Question: I'm basically in the process of designing a web front-end for a menu, I have created a system to add meals to the menu and now I need to read it to the user. I also need to organize things into categories (aka div's). To do so I wrote code that (I think) should get a list of categories (distinct results in a column), then get the names and prices of each meal for each category.
The issue is that it is not displaying all the categories or meals.
Here's my DB structure, ID is the primary index

My code looks like this,
'''
<?php
mysqli_report(MYSQLI_REPORT_ALL ^ MYSQLI_REPORT_INDEX);
$db = new mysqli('localhost', 'username', 'password', 'db');
if($db->connect_errno > 0){
die('Unable to connect to database [' . $db->connect_error . ']');
}
$query = "SELECT DISTINCT 'mealtype' FROM 'meals'";
if(!$result = $db->query($query)){
die('There was an error running the query [' . $db->error . ']');
}
else {
$row = $result->fetch_assoc();
while($row = $result->fetch_assoc()){
$mealtype=$row['mealtype'];
echo "<div class='pure-u-1-3'><h1>".strtoupper($mealtype)."</h1>";
$mealquery = "SELECT * from 'meals' where 'mealtype' = '".$mealtype."'";
$mealresult = $db->query($mealquery);
$mealrow = $result->fetch_assoc();
echo $db->error;
while($mealrow = $mealresult->fetch_assoc()){
echo "<b>".$mealrow['name']."</b>".$mealrow['price'].'<br>';
}
echo "</div>";
}
}
$db->close();
?>
'''
I also noted that without mysqli_report(MYSQLI_REPORT_ALL ^ MYSQLI_REPORT_INDEX); I get a warning, but to my understanding this is due to the use of the DISTINCT selector.
when Error reporting is fully activated it returns
'''
PHP Fatal error: Uncaught exception 'mysqli_sql_exception' with message 'No index used in query/prepared statement SELECT DISTINCT 'mealtype' FROM 'meals'' in (workingdir)/index.php:42
'''
I'm at a complete loss as to why it won't display everything, I'm sure it's to do with the double loop, as when I just ask it to return the table in the menu manager it works fine.
EDIT : The Issue turned out to be a 1D13T error, I should have payed more attention to my code.
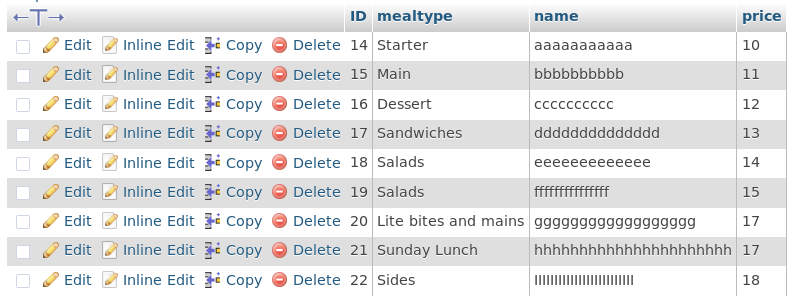
Answer: you have extra '$row = $result->fetch_assoc();' in your code
while that error, everyone is so impressed with, is irrelevant to this problem.
by the way, the best setting for mysqli report is
'''
mysqli_report(MYSQLI_REPORT_ERROR | MYSQLI_REPORT_STRICT);
'''
I wish this kind of questions were legitimate and welcome, yet entitled to deletion right after being solved.